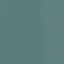
Land use / land cover: SeaLake